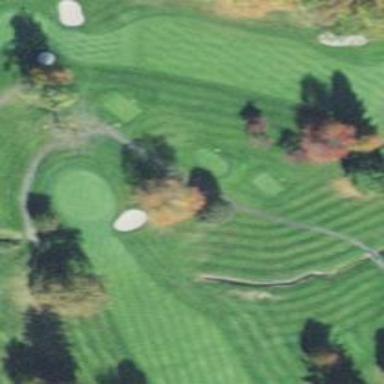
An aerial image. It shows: Path used for both walking and golf.